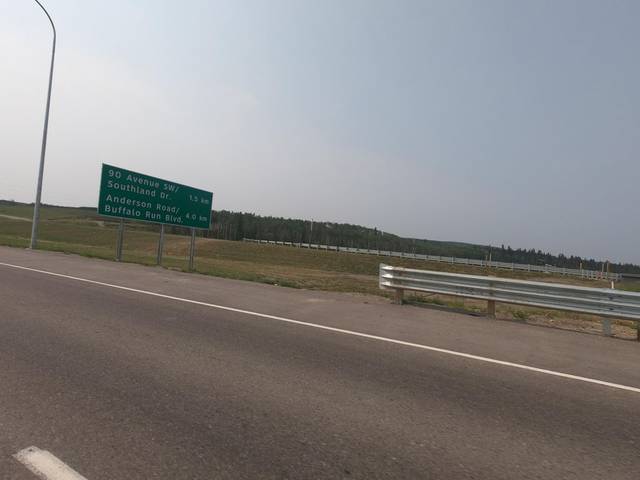
Region: Canada
Coordinates: 50.992, -114.168